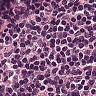
Metastatic tissue present: no